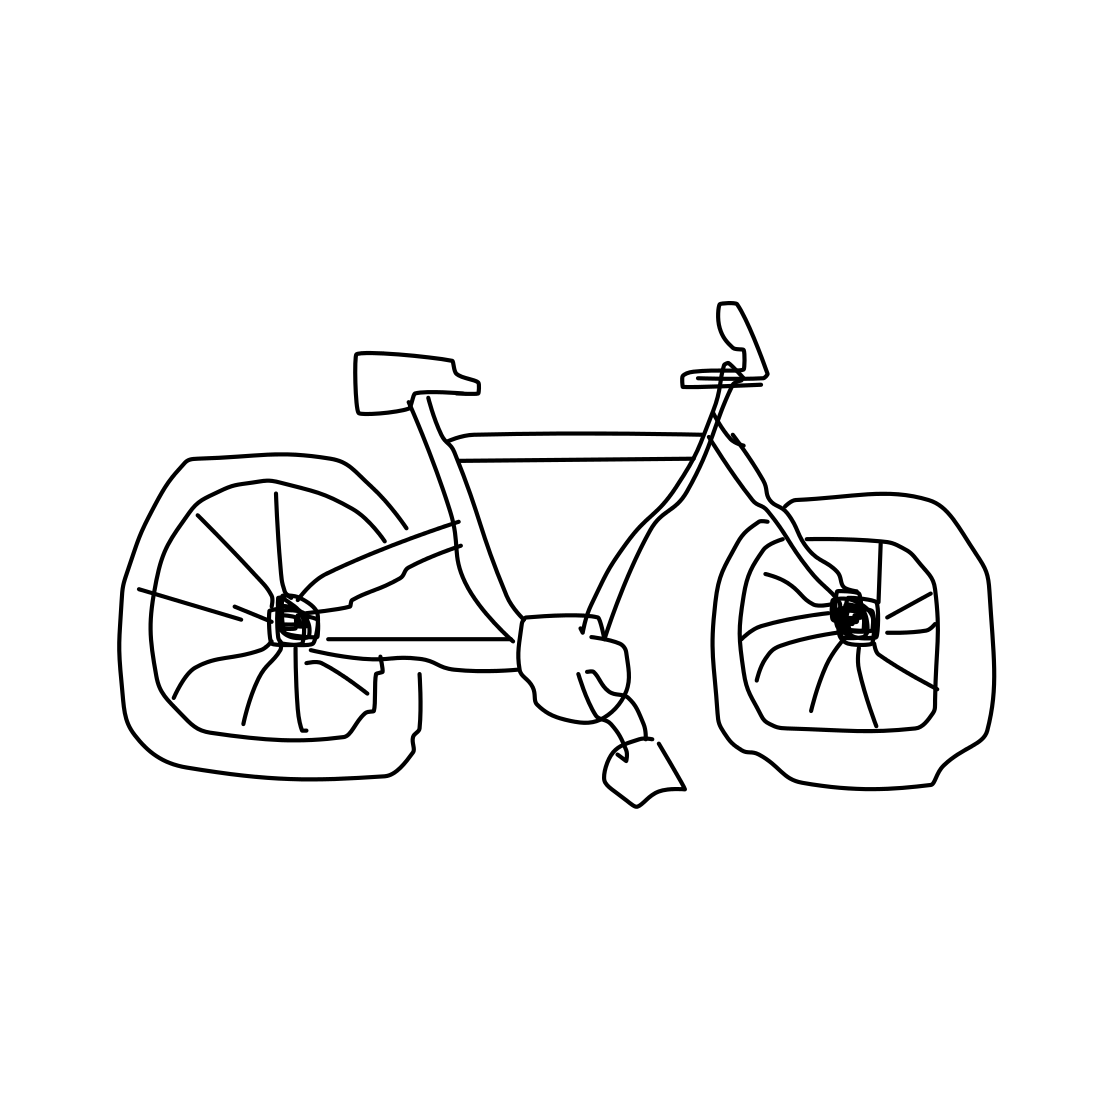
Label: bicycle